Field crop: maize
Growth stage: 2
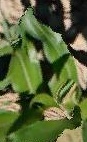
Species: maize